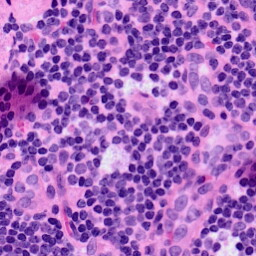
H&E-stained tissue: LymphNode